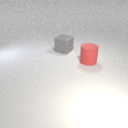
large gray rubber cube behind large red rubber cylinder